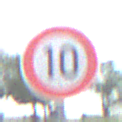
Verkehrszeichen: Geschwindigkeit10
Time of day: MorningAfternoon
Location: Outdoor (RoadRail)
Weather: PartlyCloudy
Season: NotSpecified
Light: Natural